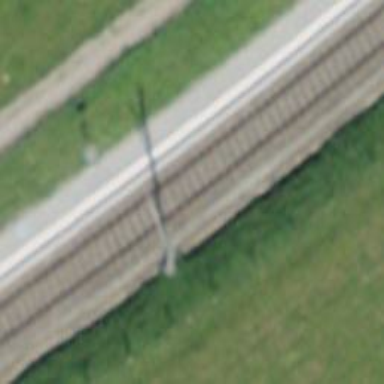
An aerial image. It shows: Single railway track with electrification through contact line.